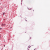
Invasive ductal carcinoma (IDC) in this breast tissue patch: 0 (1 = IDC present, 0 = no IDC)